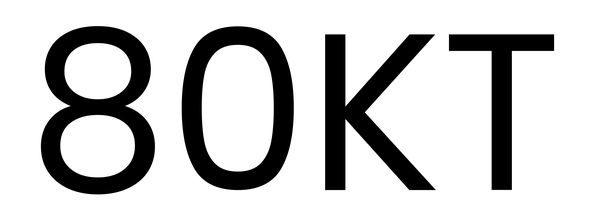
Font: Poppins-Regular